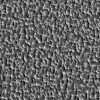
Atmospheric dust classification: not_dusty